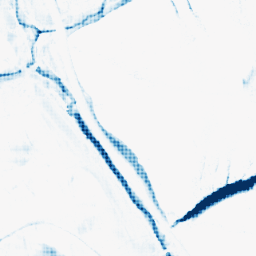
Category: morphological
Decomposition family: morphological_rect
Decomposition parameters: operation: closing
width: 5
height: 20
Upsampling method: sinc_hamming
Upsampling parameters: scale: 8
kernel_size: 8
Upsampling scale: 8